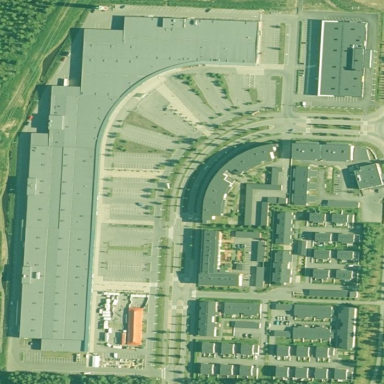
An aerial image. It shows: Mall.